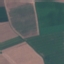
Label: AnnualCrop